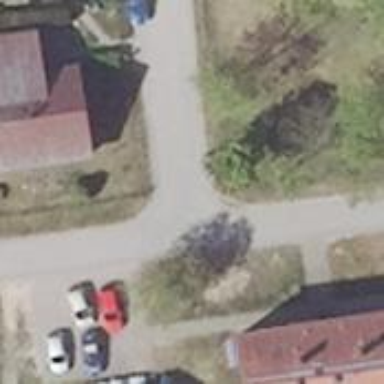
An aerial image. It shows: Residential road.